Aerial crown-view tile of a tropical tree (Barro Colorado Island, Panama), acquired 20241112:
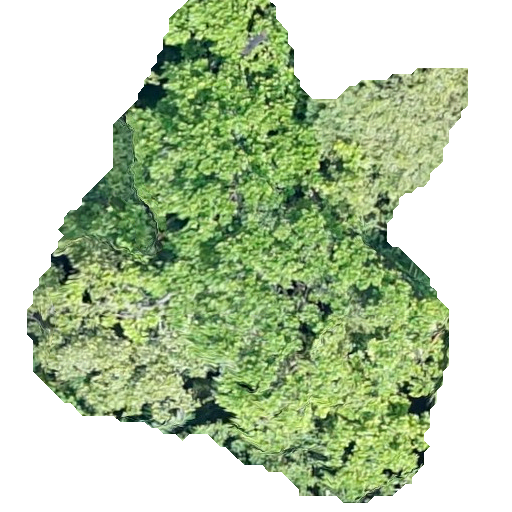
Species: Anacardium excelsum
GBIF accepted scientific name: Anacardium excelsum
Crown area: 229.233 m²